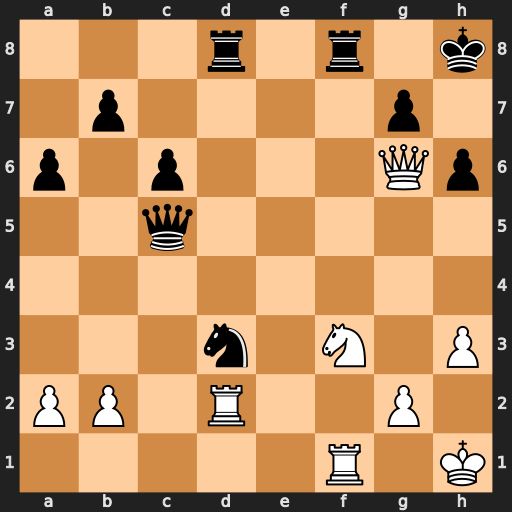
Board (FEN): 3r1r1k/1p4p1/p1p3Qp/2q5/8/3n1N1P/PP1R2P1/5R1K
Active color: w
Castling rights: -
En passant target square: -
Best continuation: Rxd3 Rxd3 Qxd3